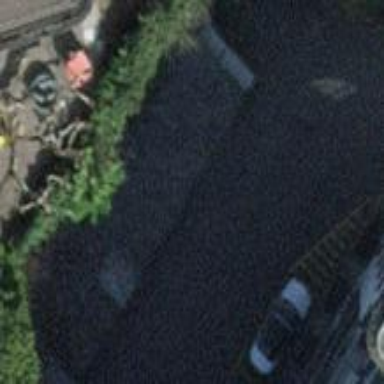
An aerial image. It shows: View of roof of building.